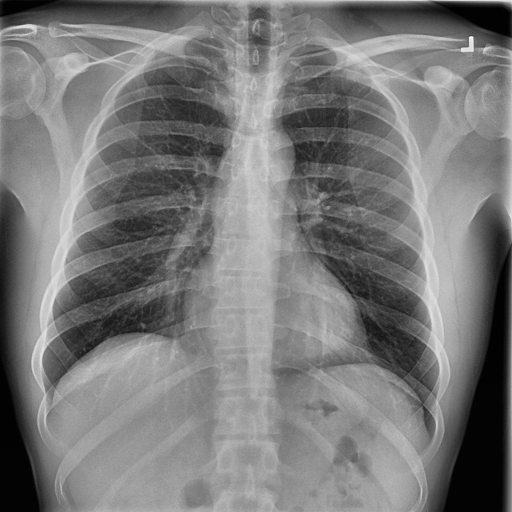
Finding: NORMAL